Question: I am trying to run a query that will filter the rows by this expression (If instance name LIKE '1 %' then remove all the rows that has the same EntityKeyID)
I removed some columns on the example no place for them
'''
SELECT
EntityKeyID
,[StatusTypeID]
,[InternalNote]
,[InstanceName]
,[DateRequired]
,[LinkName]
,[VendorName]
FROM [ASTRO].[dbo].[vw_EntityServices_Legs]
where (SELECT statustypeID from vw_EntityServices_Legs where InstanceName LIKE '1 %') NOT IN InstanceName
'''

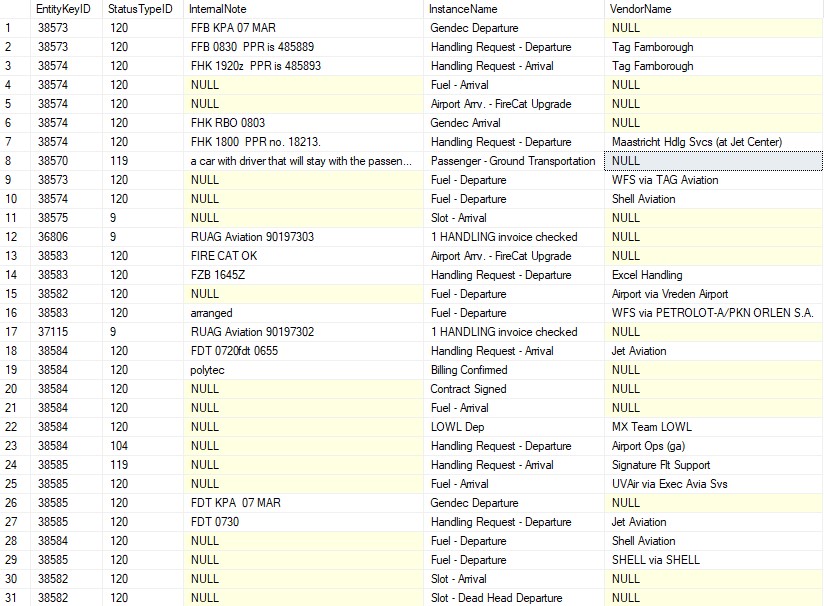
Answer: Your words
> If instance name LIKE '1 %' then remove all the rows that has the same
EntityKeyID
'''
where EntityKeyID not in ( select nl.EntityKeyID
from vw_EntityServices_Legs nl
where nl.InstanceName LIKE '1 %'
)
'''